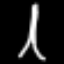
Label: The Eiffel Tower